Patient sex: F
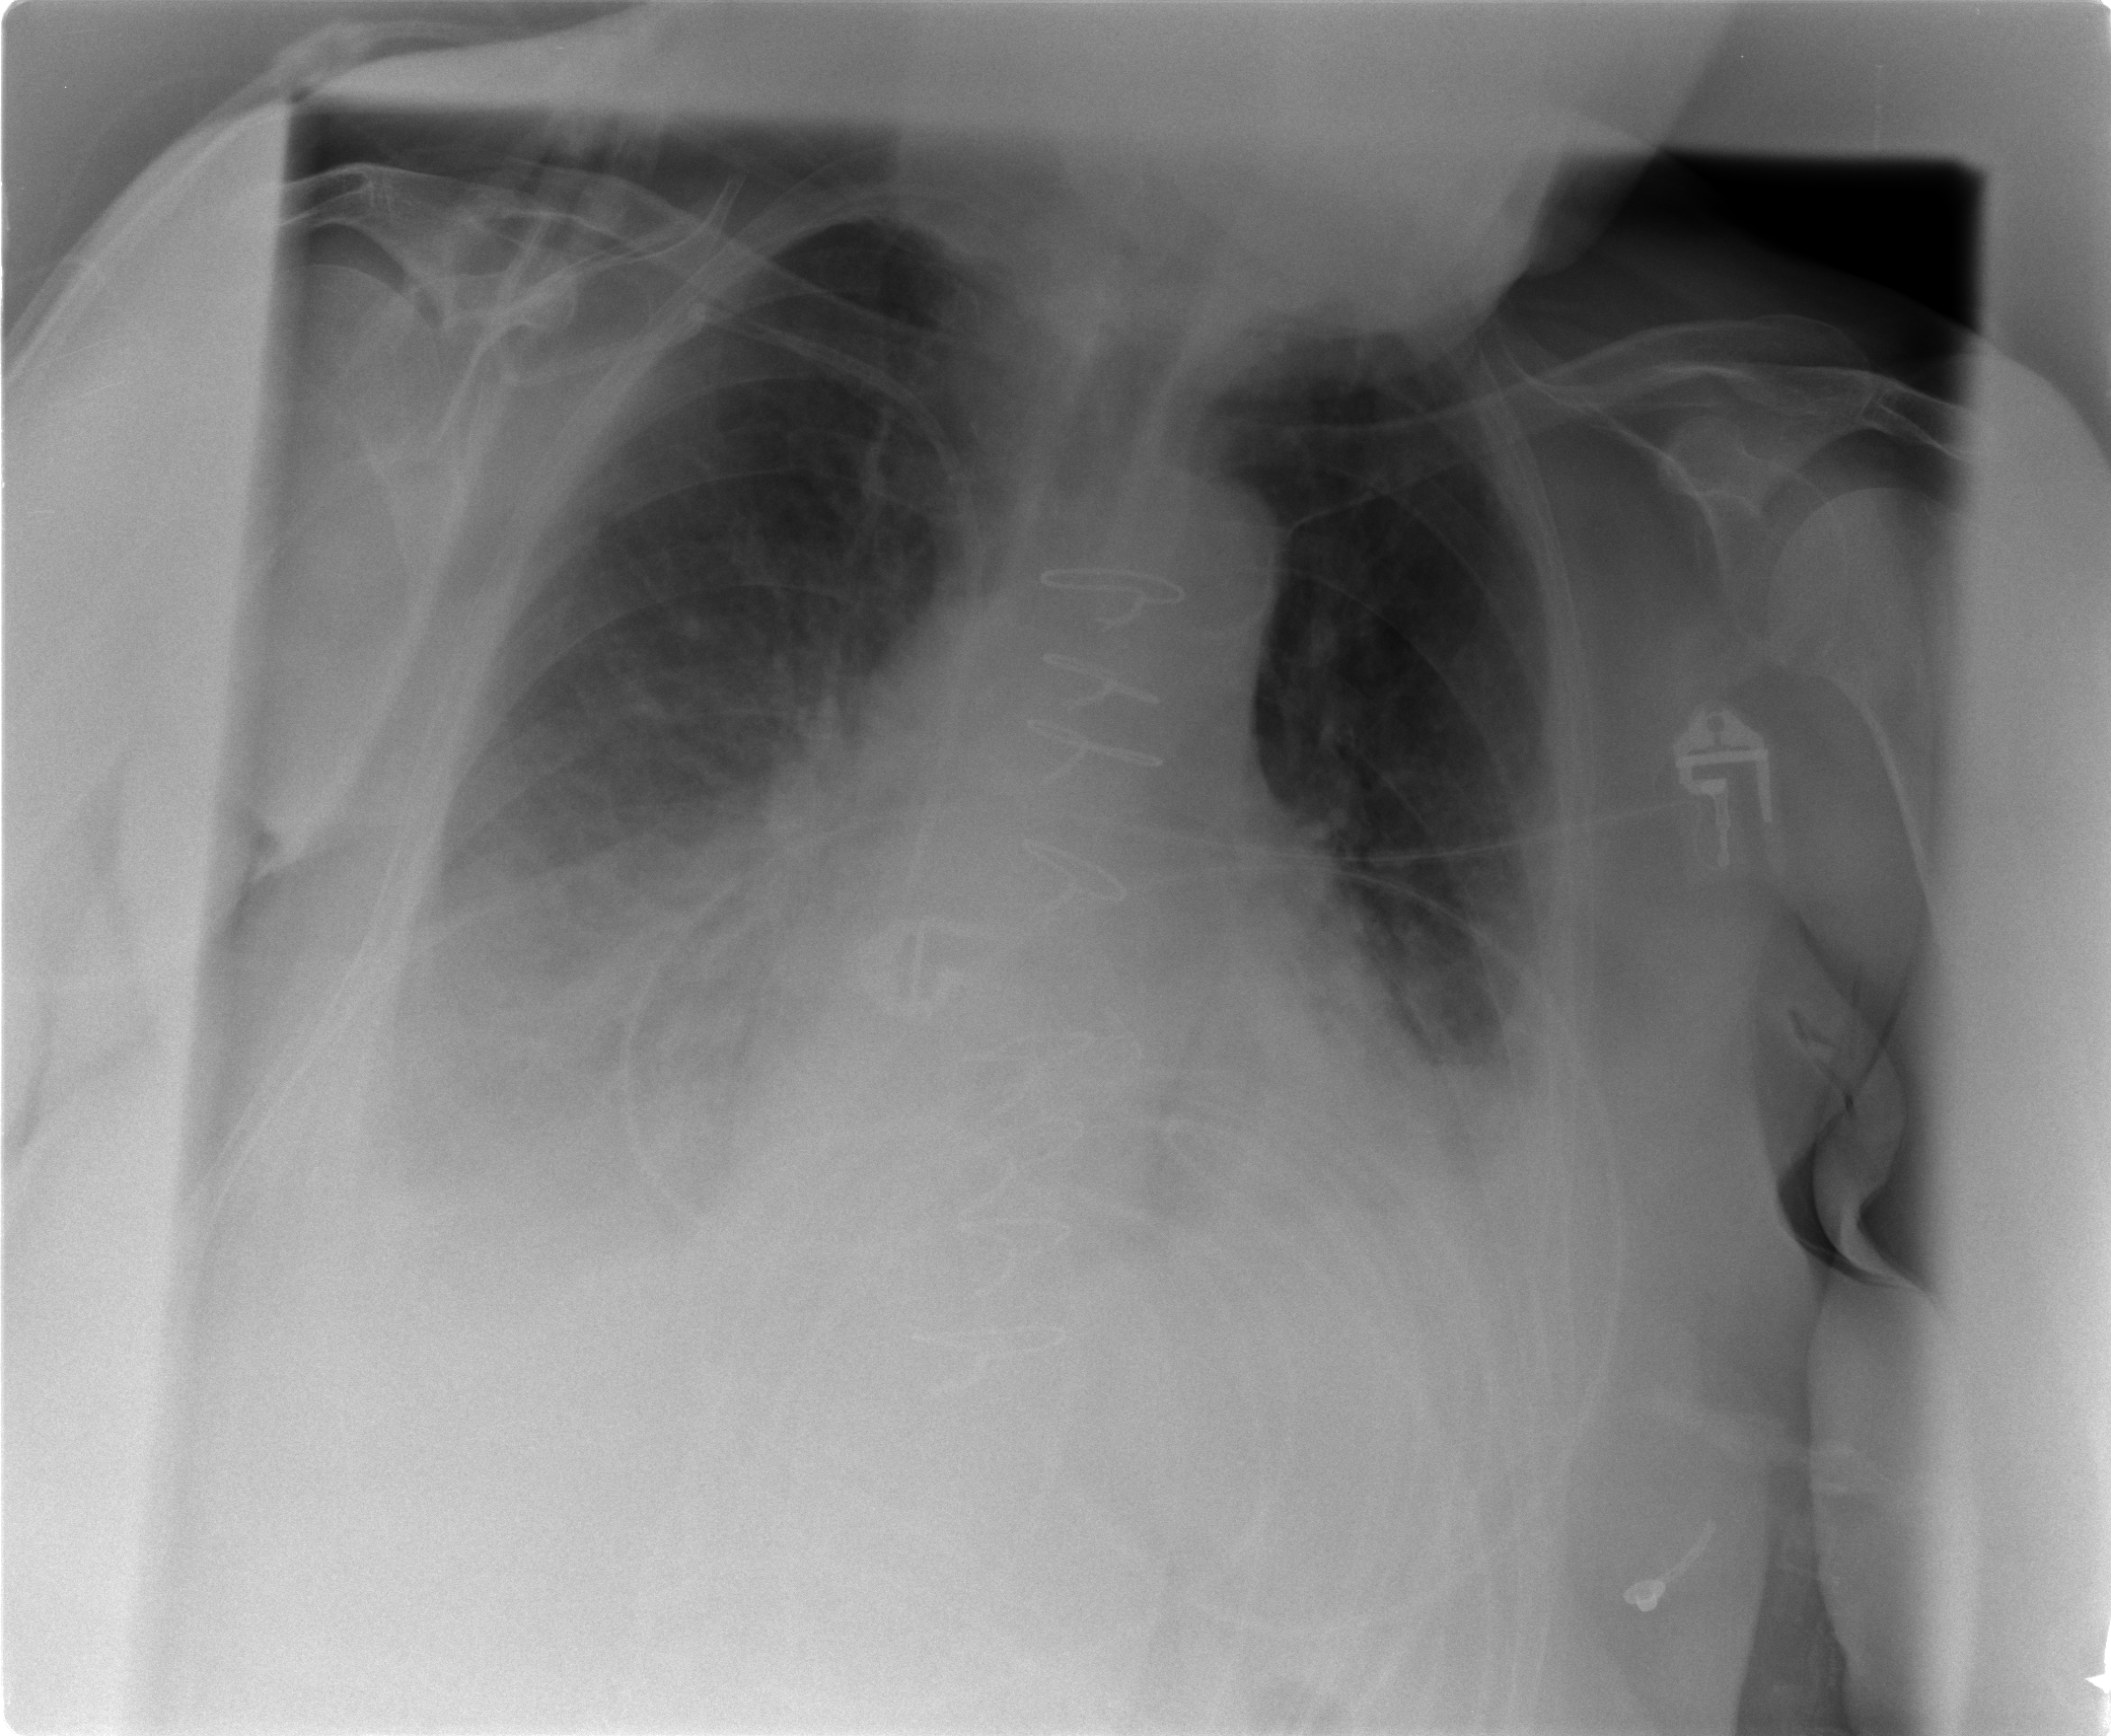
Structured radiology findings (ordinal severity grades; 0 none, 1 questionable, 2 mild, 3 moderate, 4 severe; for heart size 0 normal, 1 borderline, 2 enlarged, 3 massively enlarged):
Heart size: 2
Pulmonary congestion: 2
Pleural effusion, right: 2
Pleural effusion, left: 2
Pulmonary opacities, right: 2
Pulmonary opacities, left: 1
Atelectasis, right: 2
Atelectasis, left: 2